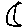
Label: moon